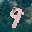
Label: 9